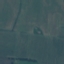
Label: Pasture